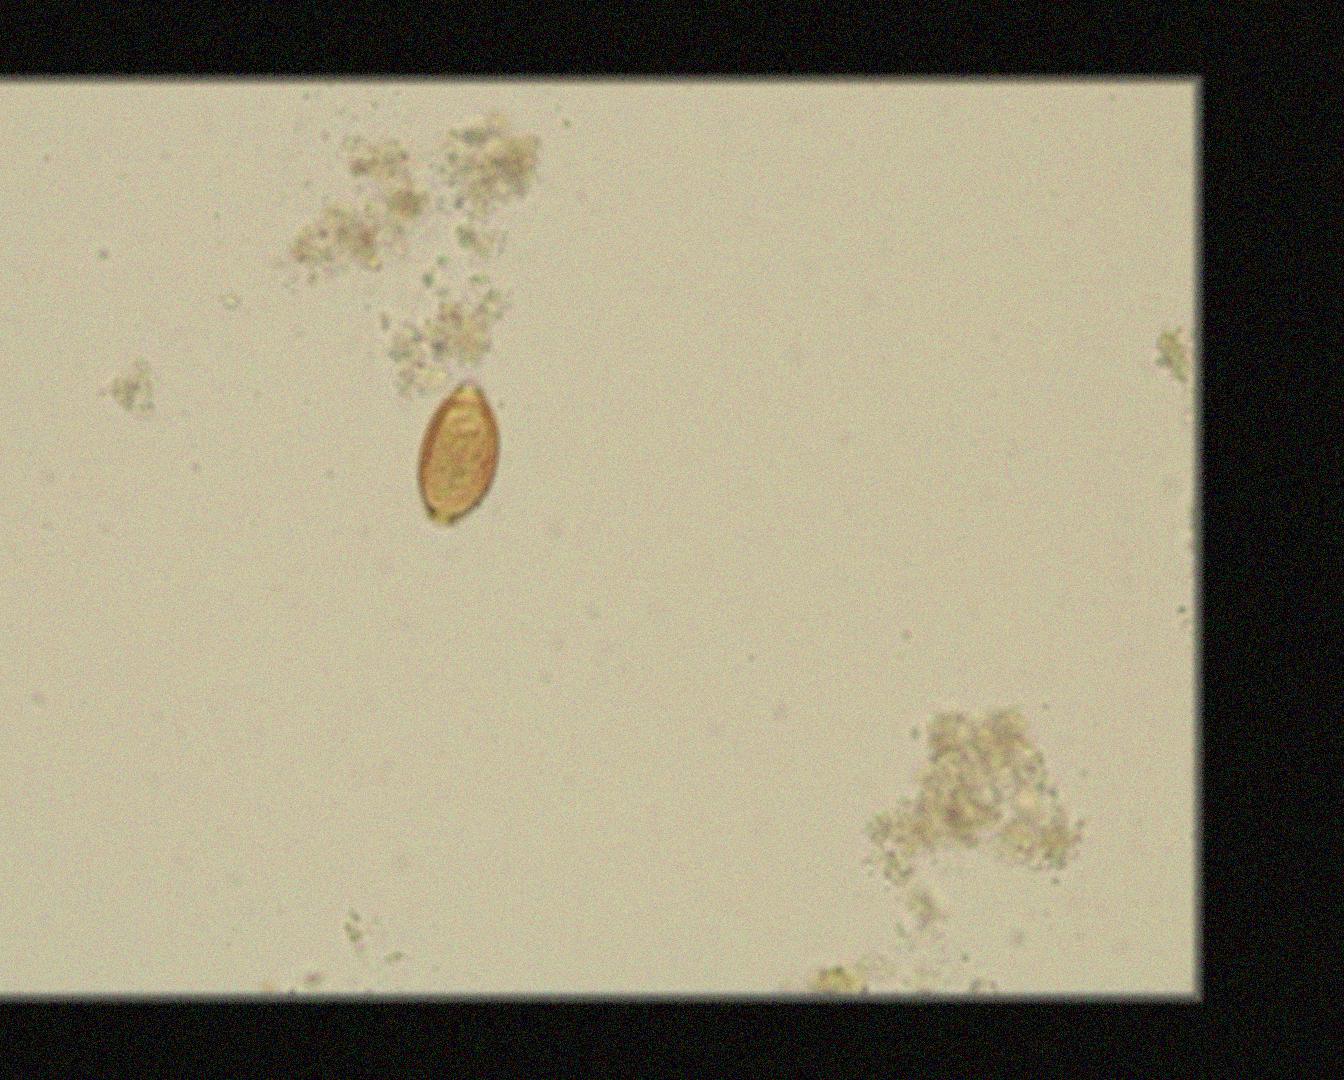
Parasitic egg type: Trichuris trichiura